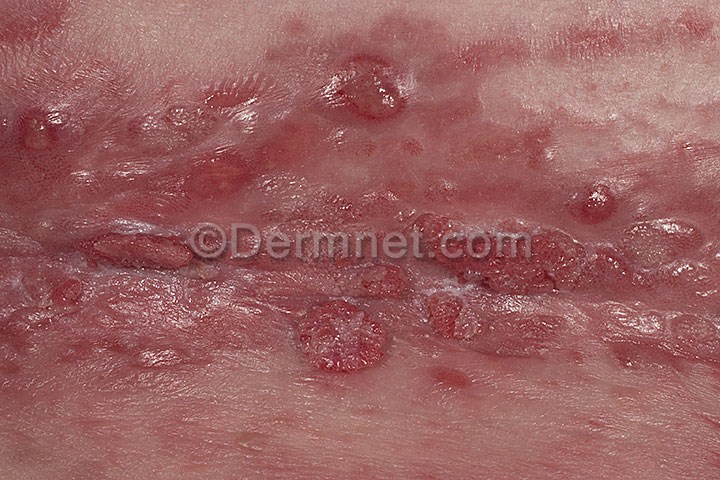
Disease: Herpes HPV and other STDs Photos